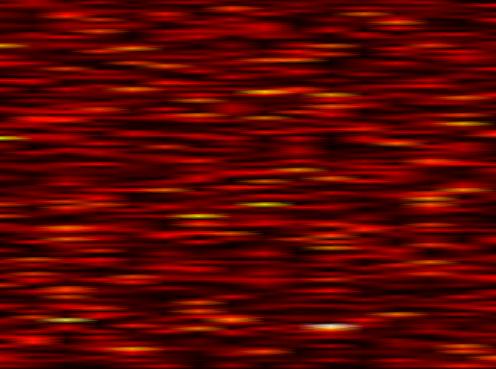
Label: FBMC